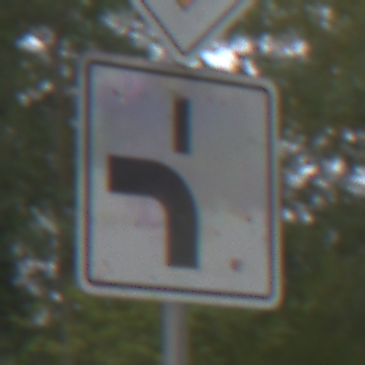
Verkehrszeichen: VerlaufVorfahrtsstrasse5
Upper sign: Vorfahrtsstrasse
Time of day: Midday
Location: Outdoor (Nature)
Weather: Overcast
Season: Autumn
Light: Natural